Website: walmart
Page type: payment
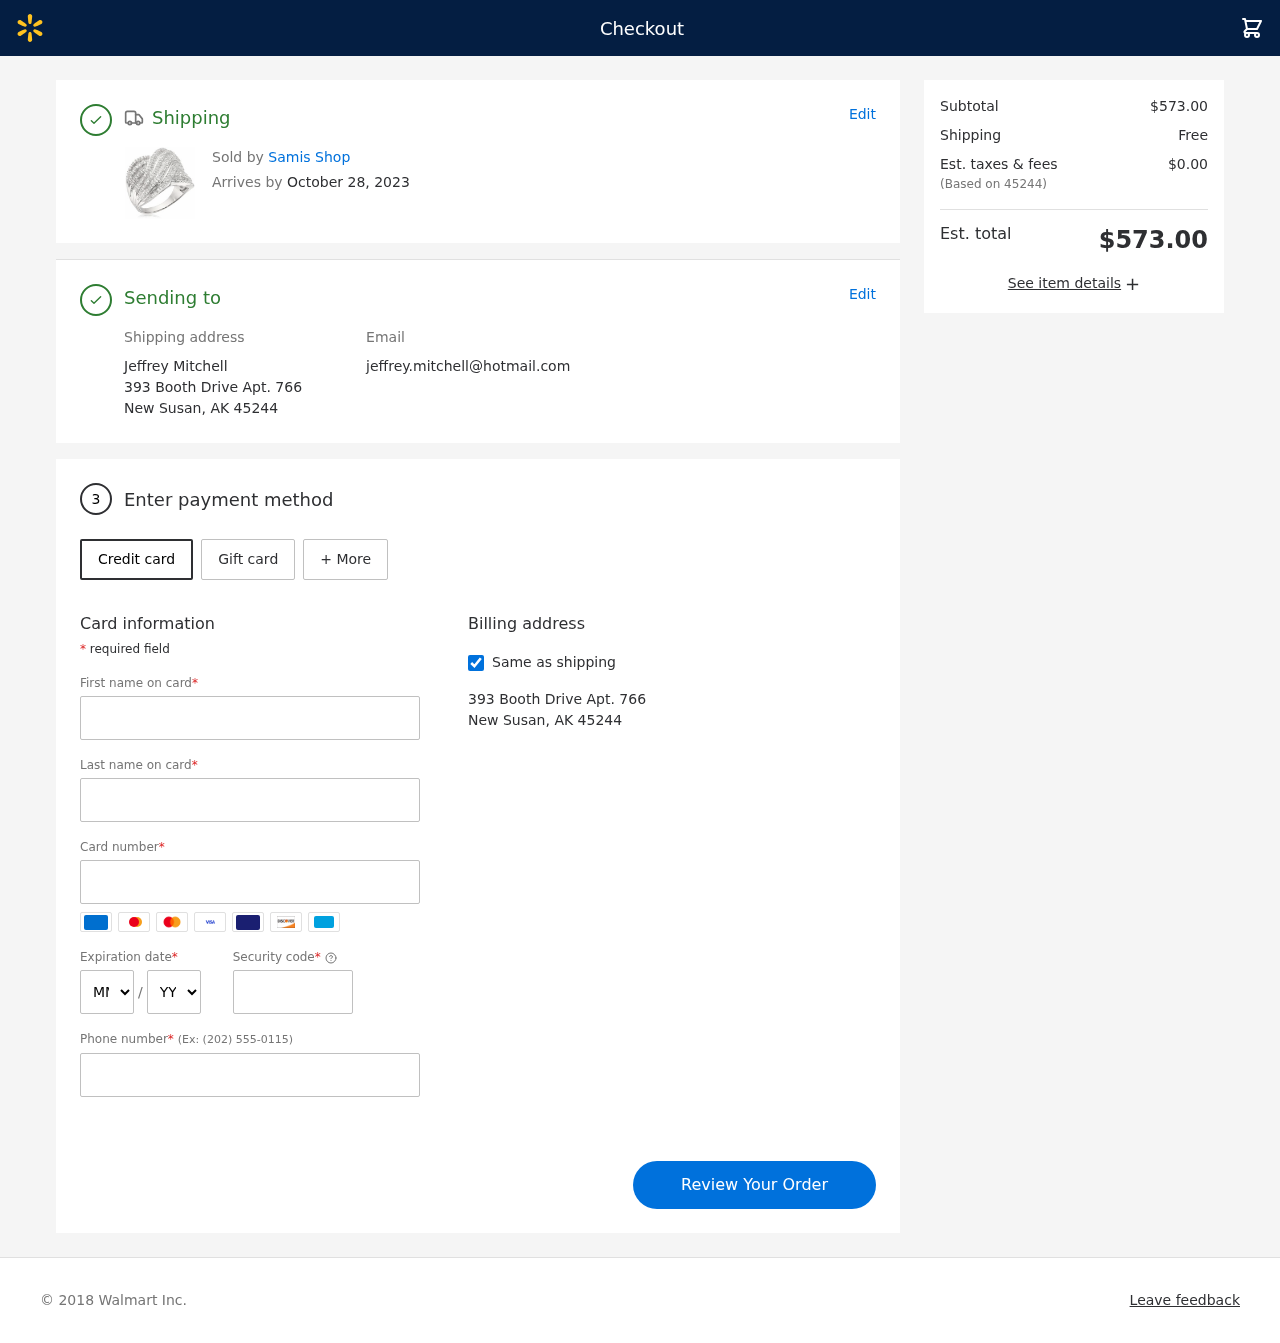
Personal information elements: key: PII_CARD_CVV
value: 678
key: PII_CARD_EXPIRY_MONTH
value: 06
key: PII_CARD_EXPIRY_YEAR
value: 30
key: PII_CARD_NUMBER
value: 6011 2011 5561 9453
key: PII_CITY_STATE_ZIP
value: New Susan, AK 45244
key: PII_EMAIL
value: jeffrey.mitchell@hotmail.com
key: PII_FIRSTNAME
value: Jeffrey
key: PII_FULLNAME
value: Jeffrey Mitchell
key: PII_LASTNAME
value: Mitchell
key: PII_PHONE
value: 6077262341
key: PII_POSTCODE
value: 45244
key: PII_STREET
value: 393 Booth Drive Apt. 766
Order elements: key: ORDER_DELIVERY_DATE
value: October 28, 2023
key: ORDER_SUBTOTAL
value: $573.00
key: ORDER_SHIPPING_COST
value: Free
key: ORDER_TAX
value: $0.00
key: ORDER_TOTAL
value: $573.00